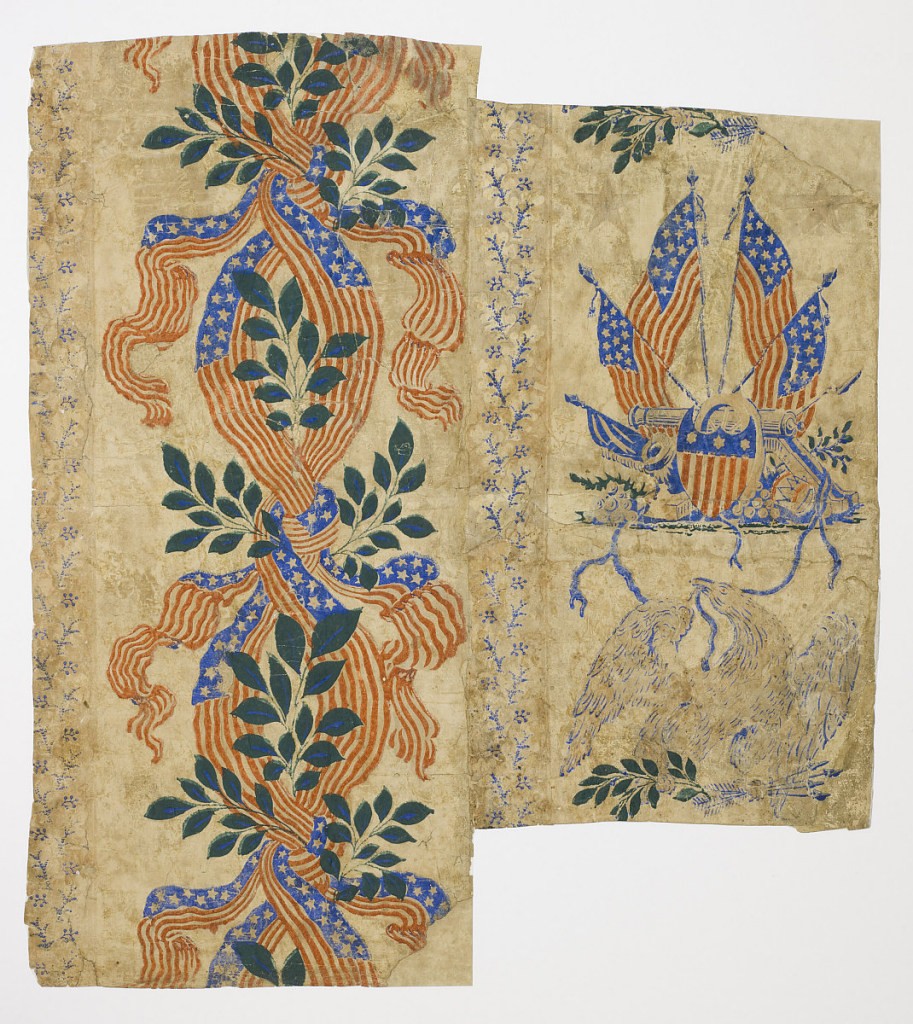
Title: Sidewall
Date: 1840–1860
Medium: Machine-printed on cotton rag paper
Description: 2 different designs mounted on support. Narrow band of blue foliate sprigs on left edge, with wider band of American flag ribbons forming guilloche design. Another narrow band of blue foliate sprigs, with wider band containing American flags, cannon, shield and drum, alternating with eagle holding arrows and laurel sprigs. Printed in red, blue and green on off-white ground.